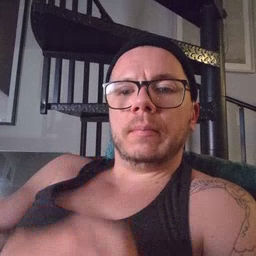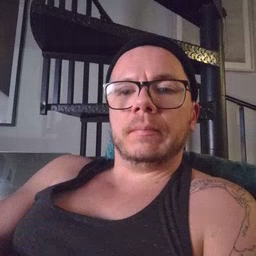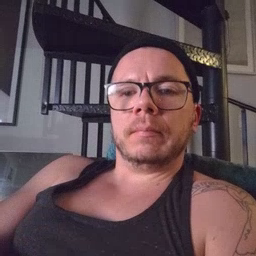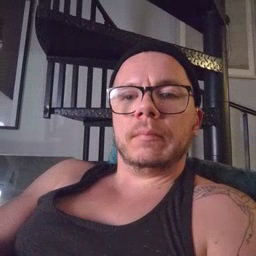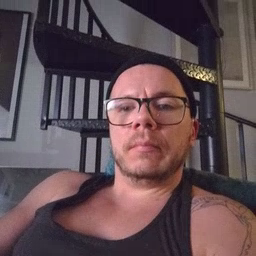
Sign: milk